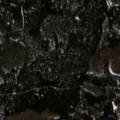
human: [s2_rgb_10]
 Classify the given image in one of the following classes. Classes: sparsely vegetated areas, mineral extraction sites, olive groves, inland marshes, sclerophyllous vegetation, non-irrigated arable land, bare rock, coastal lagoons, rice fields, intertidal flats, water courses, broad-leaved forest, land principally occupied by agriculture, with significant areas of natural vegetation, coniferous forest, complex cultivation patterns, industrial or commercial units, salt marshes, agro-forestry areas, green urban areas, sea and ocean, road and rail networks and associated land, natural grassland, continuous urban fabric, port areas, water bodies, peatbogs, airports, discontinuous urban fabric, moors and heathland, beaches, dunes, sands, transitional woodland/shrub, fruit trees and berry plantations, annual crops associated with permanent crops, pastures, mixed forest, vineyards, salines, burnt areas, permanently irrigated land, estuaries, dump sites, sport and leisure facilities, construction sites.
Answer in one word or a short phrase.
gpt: non-irrigated arable land, coniferous forest, mixed forest, transitional woodland/shrub